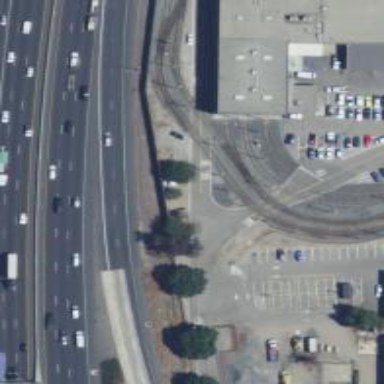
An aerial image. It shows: Light rail service yard with electrified contact lines.